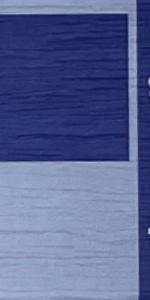
Label: Empty